Field crop: tomato
Growth stage: 1
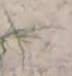
Species: cyperus